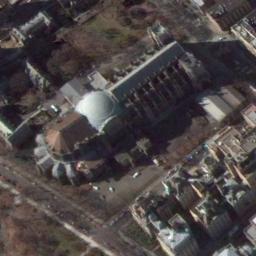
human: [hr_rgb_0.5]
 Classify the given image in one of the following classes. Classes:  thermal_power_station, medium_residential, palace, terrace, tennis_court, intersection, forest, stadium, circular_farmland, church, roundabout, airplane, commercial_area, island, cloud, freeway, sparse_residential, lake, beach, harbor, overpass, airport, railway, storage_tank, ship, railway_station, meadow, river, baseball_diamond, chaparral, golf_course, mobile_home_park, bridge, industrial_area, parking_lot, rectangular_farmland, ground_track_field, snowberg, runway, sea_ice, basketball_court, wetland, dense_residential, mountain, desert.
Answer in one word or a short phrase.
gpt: church